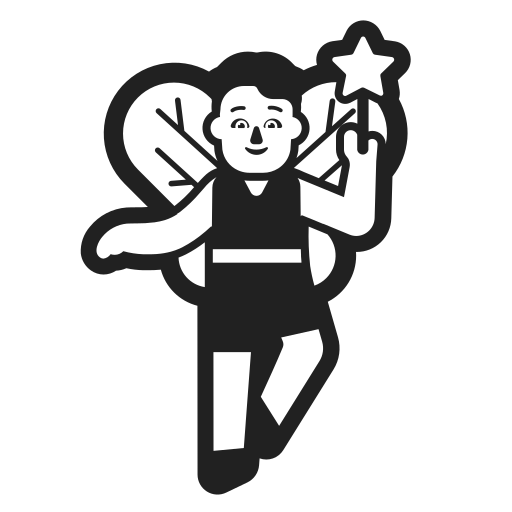
person fairy high contrast default